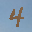
Label: 4